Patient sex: M
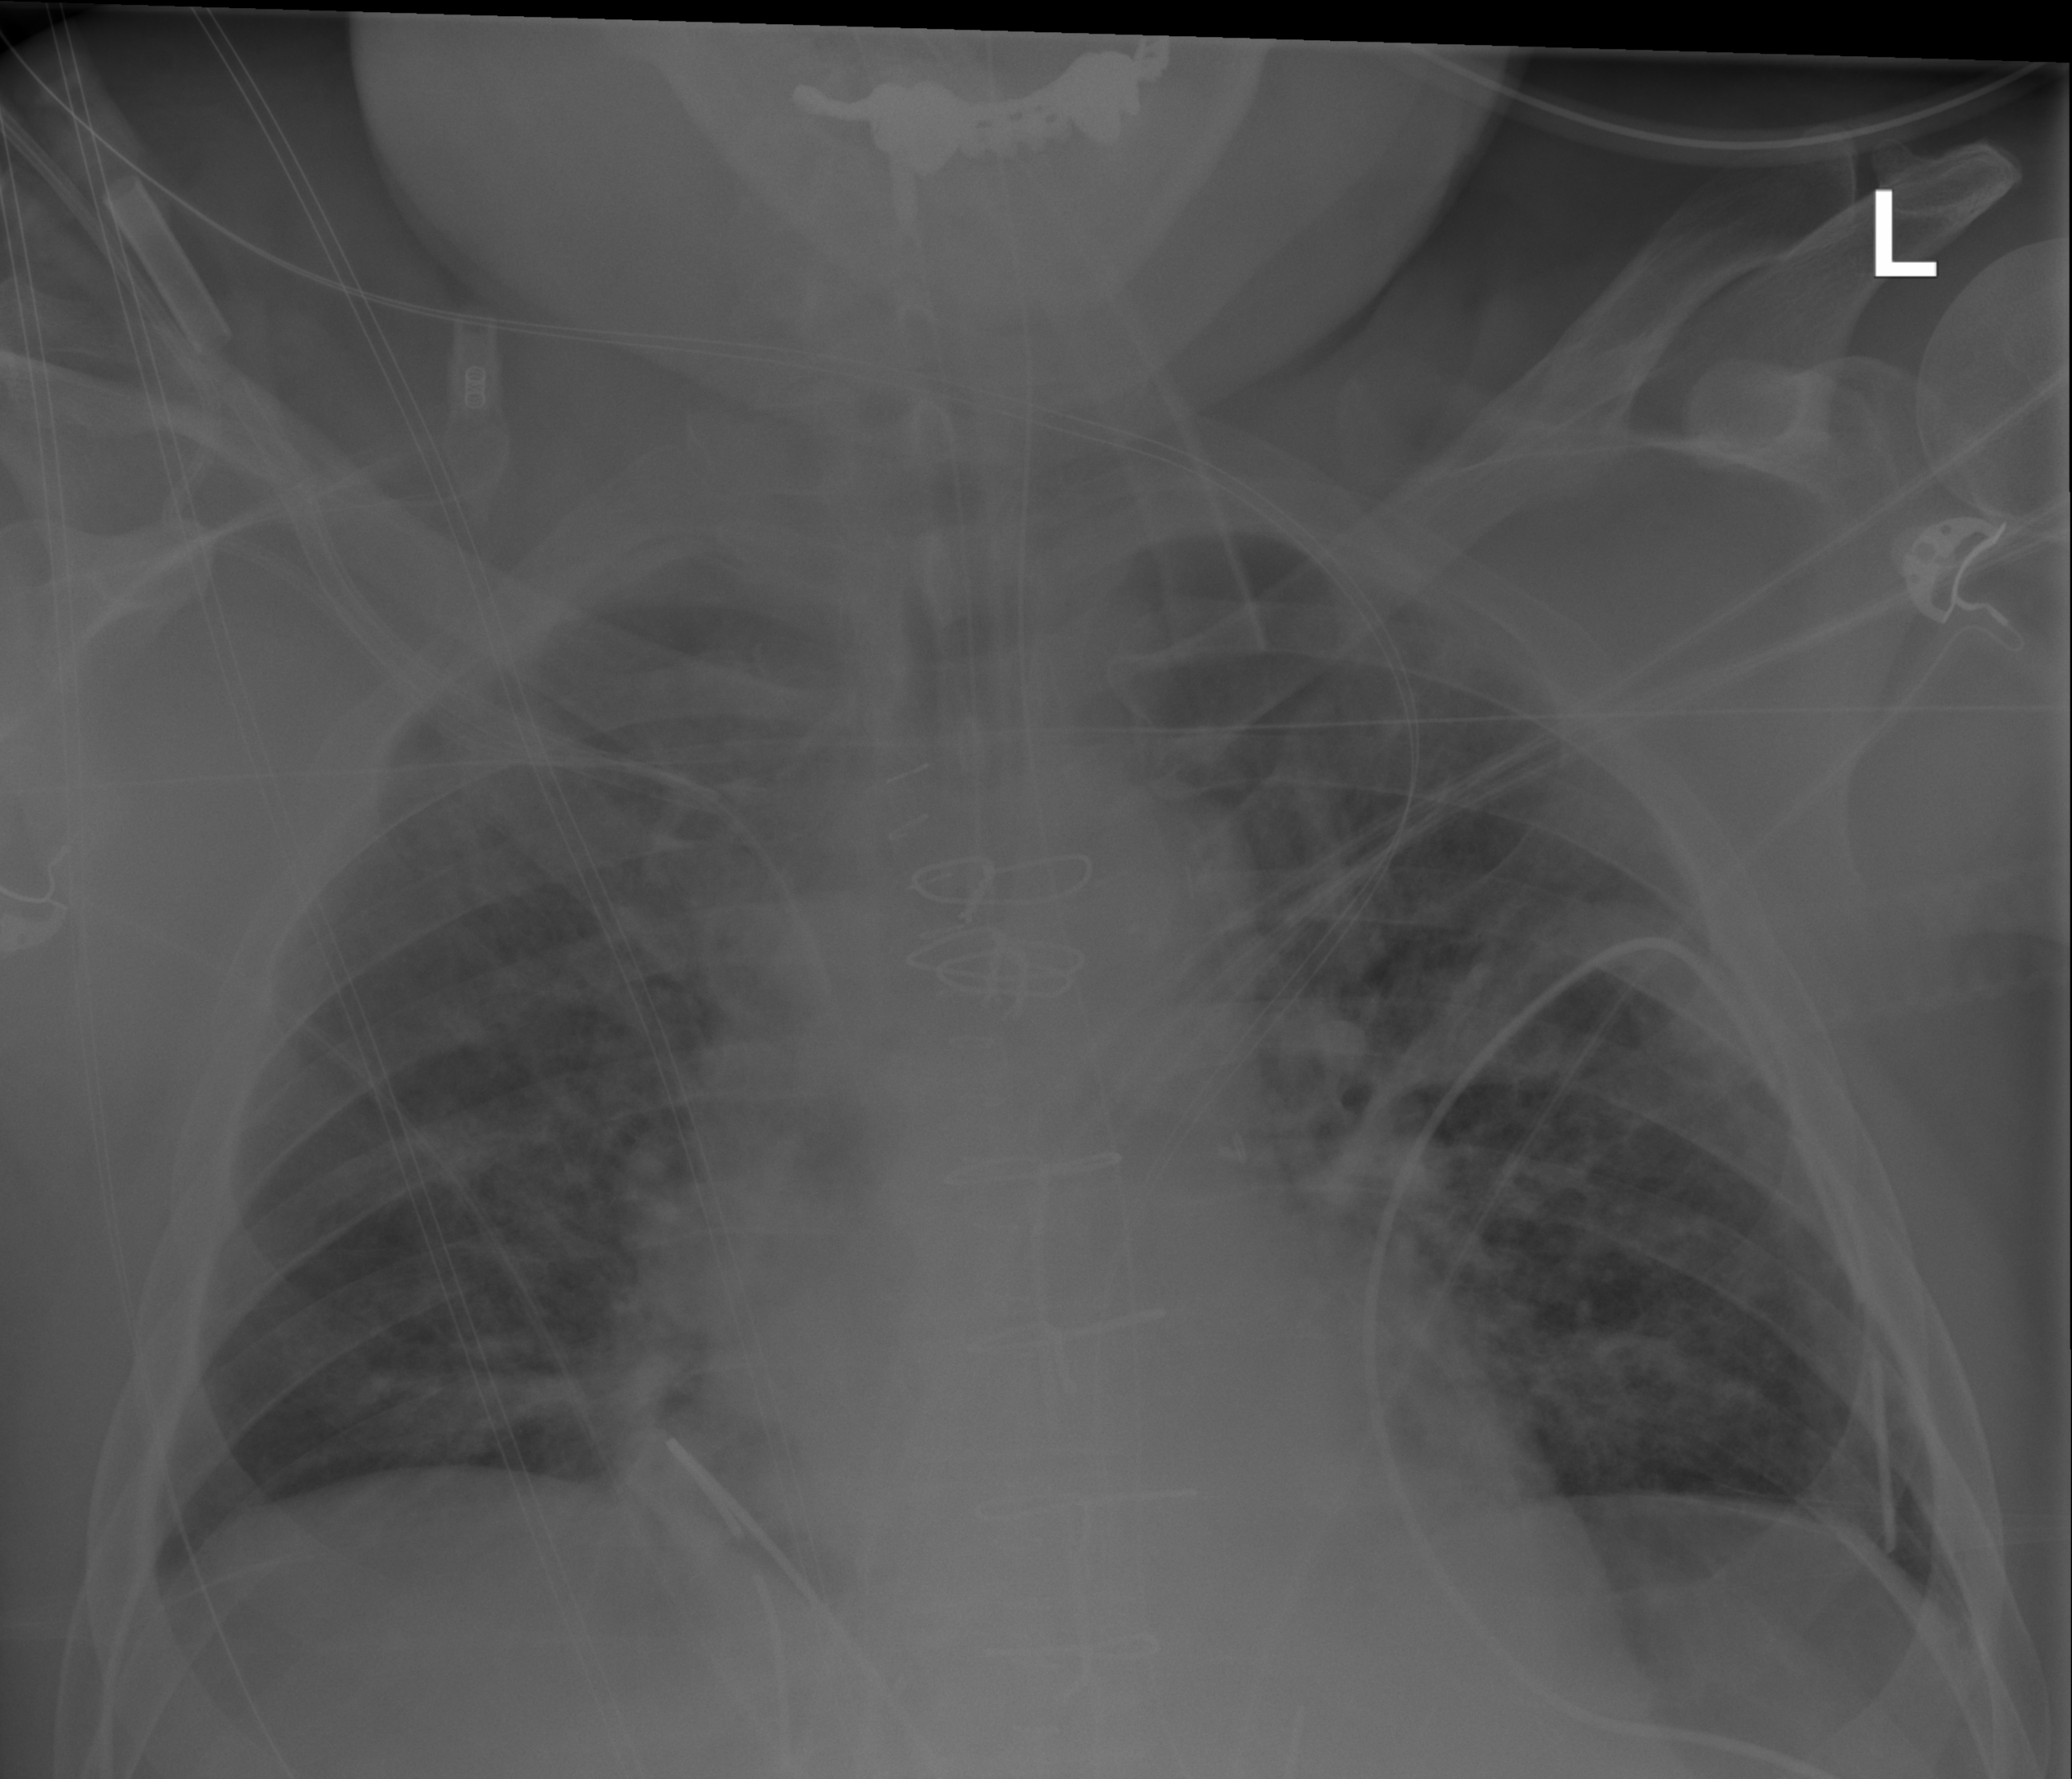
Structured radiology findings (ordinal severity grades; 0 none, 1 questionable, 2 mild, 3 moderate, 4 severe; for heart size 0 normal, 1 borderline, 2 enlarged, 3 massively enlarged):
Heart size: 2
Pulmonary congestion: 2
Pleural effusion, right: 0
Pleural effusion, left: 0
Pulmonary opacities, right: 3
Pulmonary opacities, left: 3
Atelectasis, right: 2
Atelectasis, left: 2